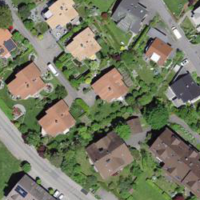
EUNIS habitat code: 55
Species observed at this site:
Lysimachia nemorum
Plantago major
Lapsana communis